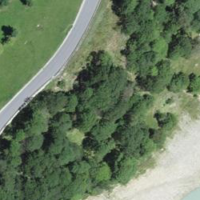
EUNIS habitat code: 24
Species observed at this site:
Pinus cembra